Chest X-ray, PA view. Patient: 54 years old, sex M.
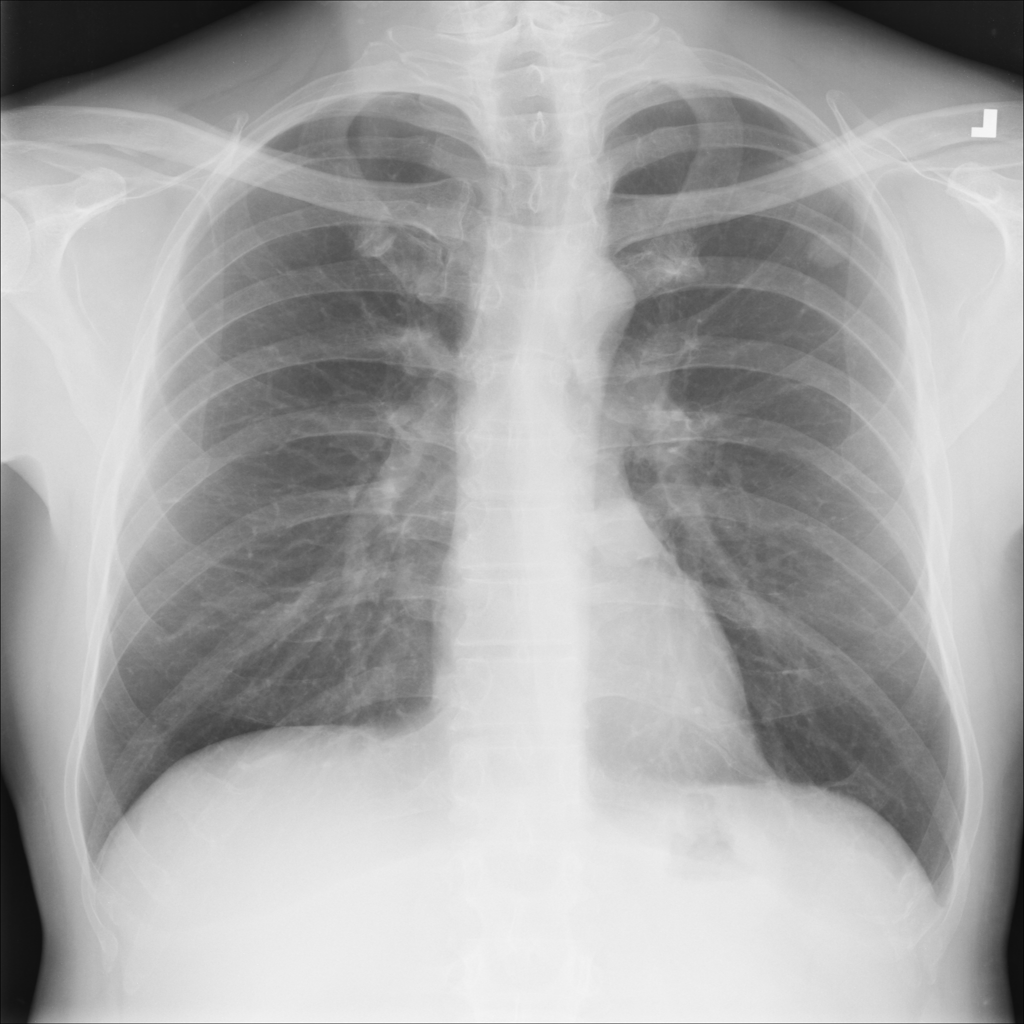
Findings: No Finding